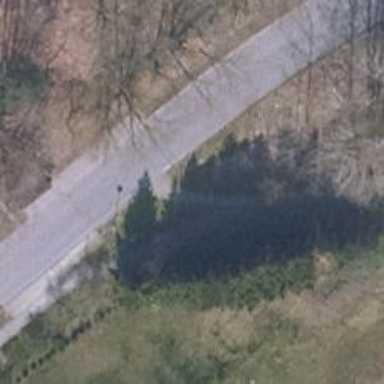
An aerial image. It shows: Asphalt path.